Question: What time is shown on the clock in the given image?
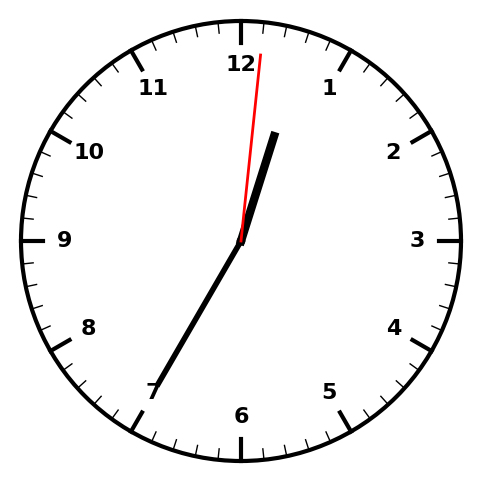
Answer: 12:35:01